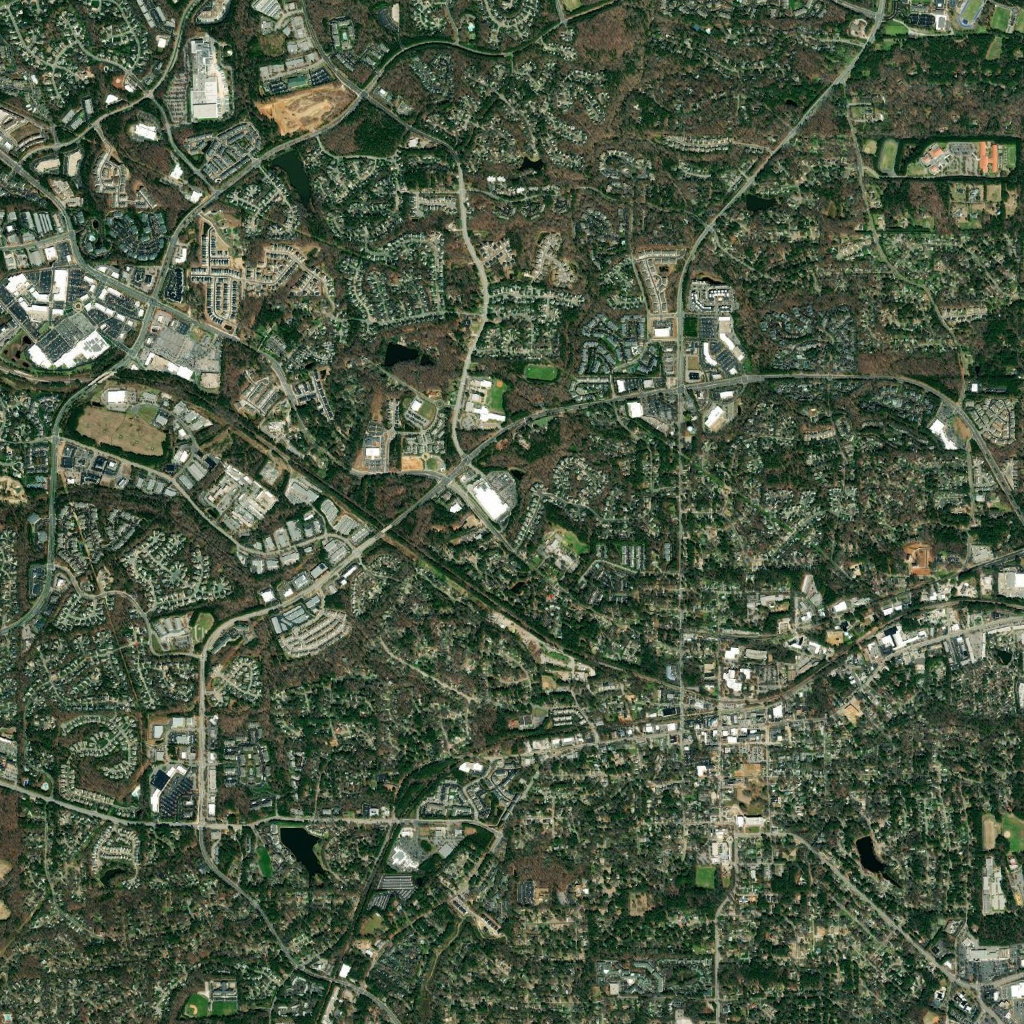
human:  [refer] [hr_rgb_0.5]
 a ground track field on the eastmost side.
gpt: <box>[[96, 79, 97, 83, 0]]</box>